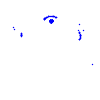
Particle: electron